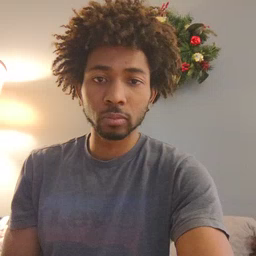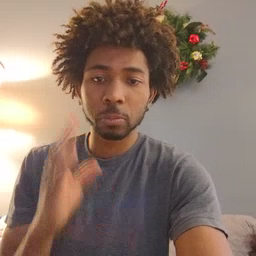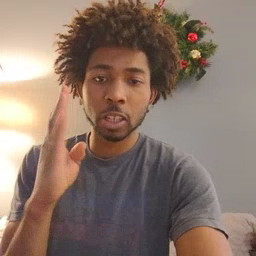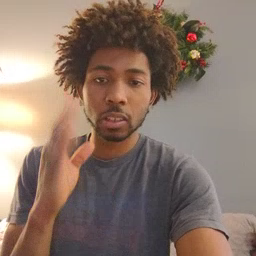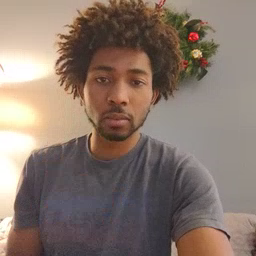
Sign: blue